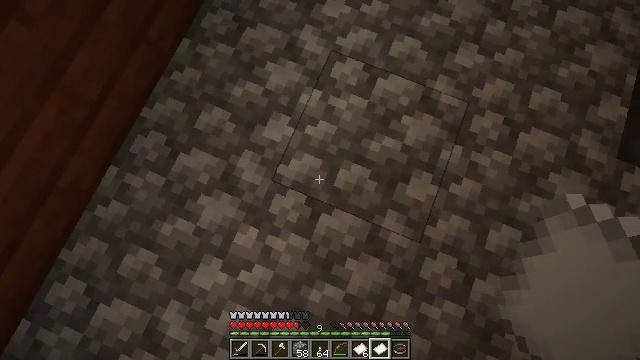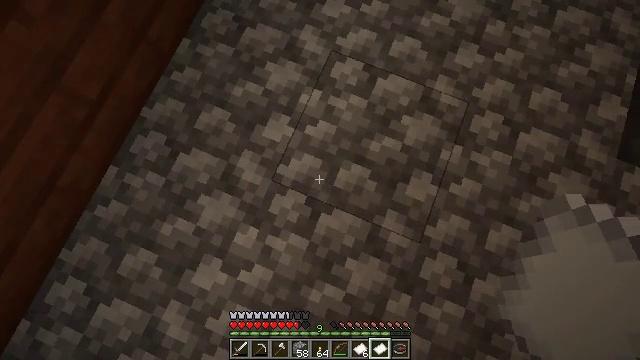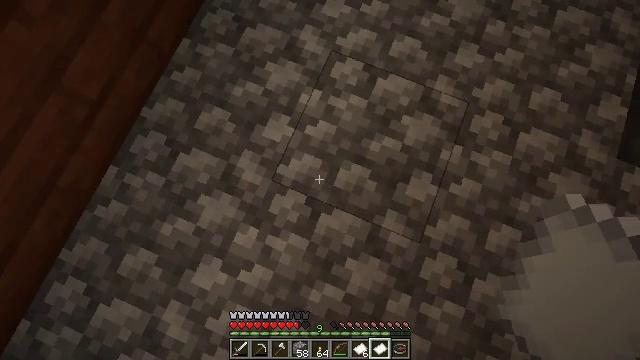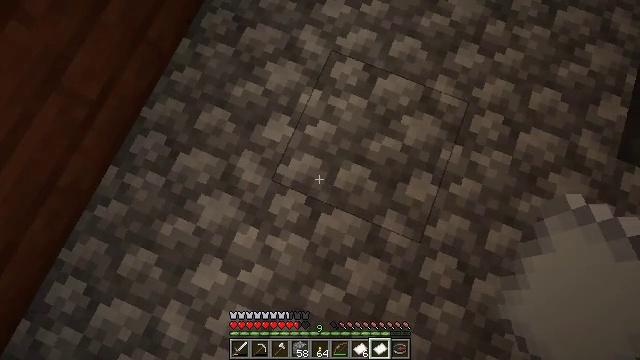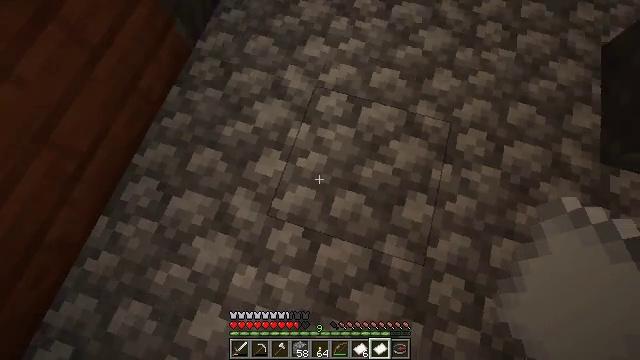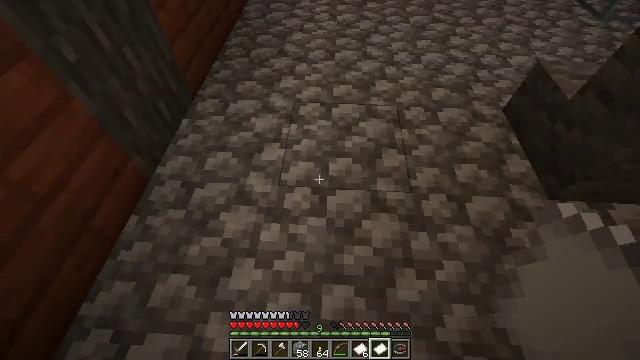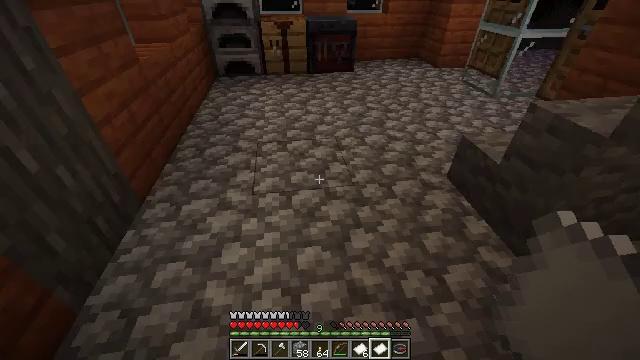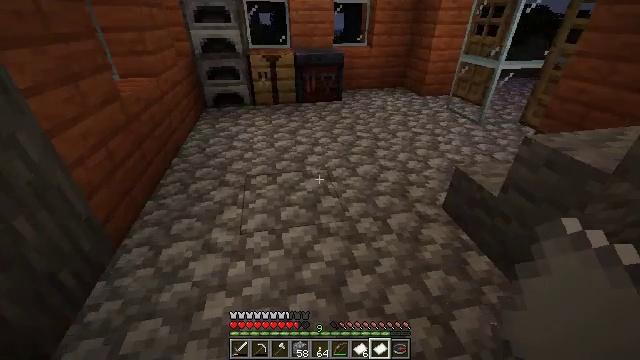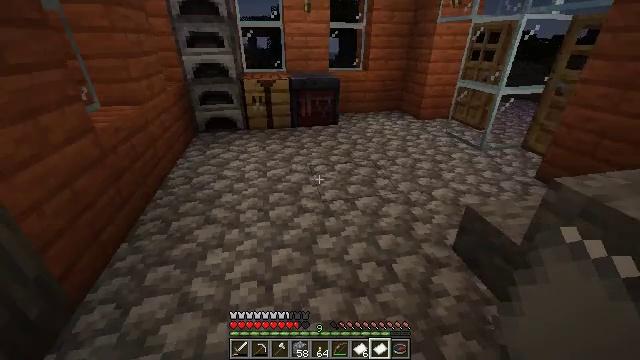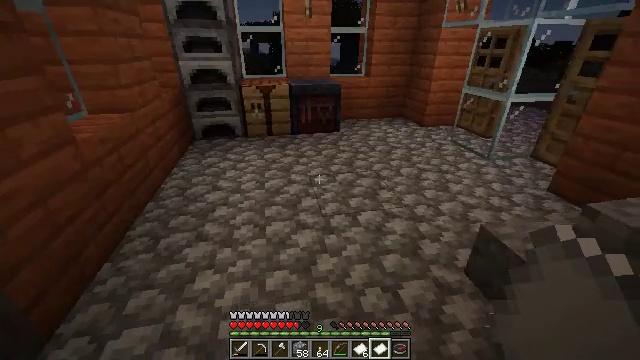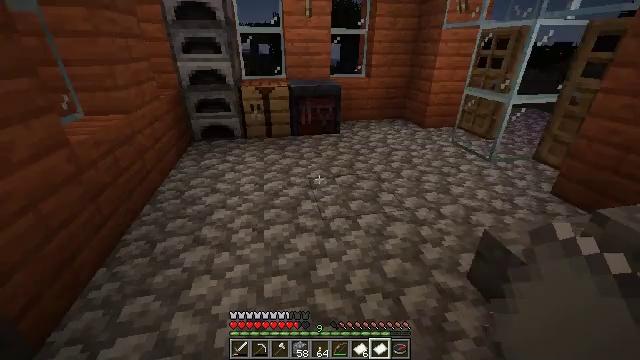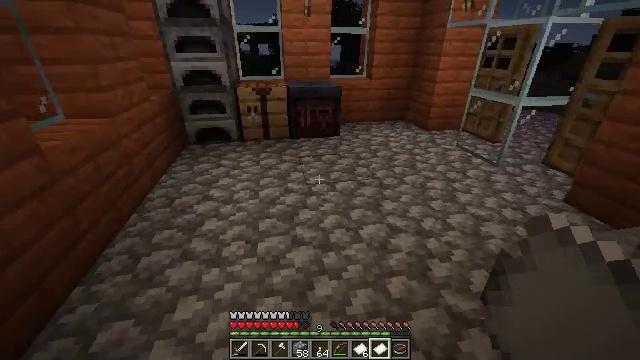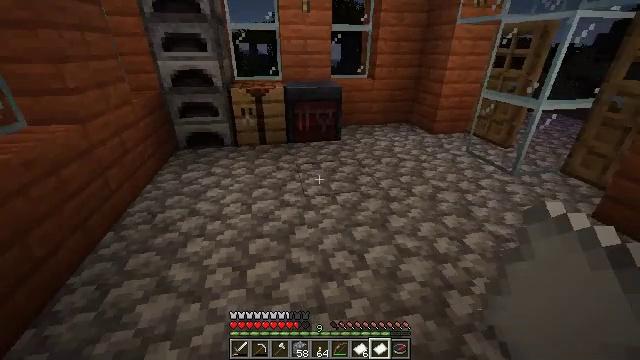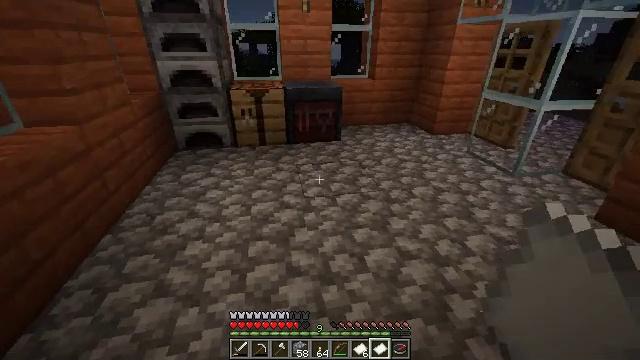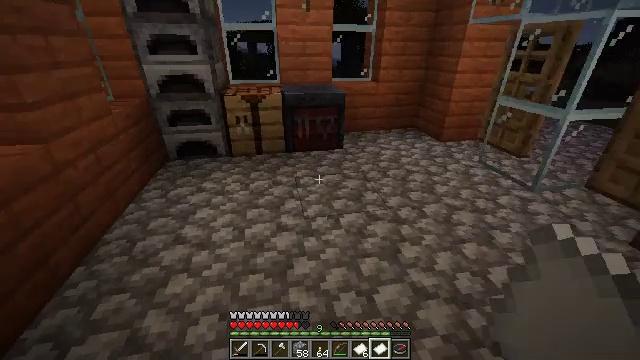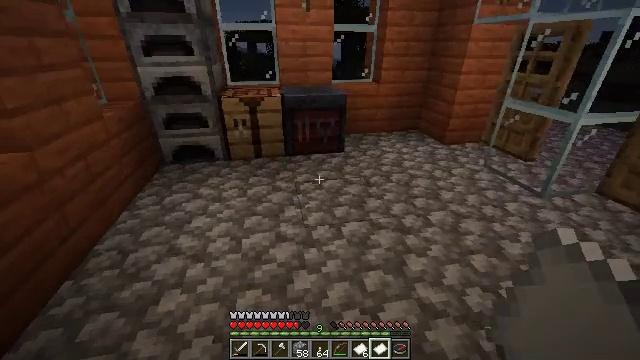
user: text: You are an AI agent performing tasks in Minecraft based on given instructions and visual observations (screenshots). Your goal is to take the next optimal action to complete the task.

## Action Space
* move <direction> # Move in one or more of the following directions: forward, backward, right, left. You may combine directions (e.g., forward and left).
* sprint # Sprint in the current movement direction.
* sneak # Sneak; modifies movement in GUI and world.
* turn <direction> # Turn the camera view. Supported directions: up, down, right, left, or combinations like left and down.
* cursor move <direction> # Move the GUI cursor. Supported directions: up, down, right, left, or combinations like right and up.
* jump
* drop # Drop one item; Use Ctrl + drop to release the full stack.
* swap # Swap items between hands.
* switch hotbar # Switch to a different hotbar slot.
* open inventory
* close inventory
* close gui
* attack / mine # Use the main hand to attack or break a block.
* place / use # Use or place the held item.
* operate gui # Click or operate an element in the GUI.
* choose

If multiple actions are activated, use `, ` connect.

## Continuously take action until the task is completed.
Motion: motion action
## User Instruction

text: Obtain a stonecutter from the crafting table.
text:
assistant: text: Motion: use / place
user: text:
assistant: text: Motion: no_op
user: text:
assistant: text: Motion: no_op
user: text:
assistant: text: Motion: turn right and up
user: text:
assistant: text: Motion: move forward, turn right and up
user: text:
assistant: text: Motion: move forward, turn right and up
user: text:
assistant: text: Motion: move forward, turn right and up
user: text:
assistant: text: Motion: move forward, turn up
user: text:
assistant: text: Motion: move forward
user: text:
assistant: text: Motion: move forward
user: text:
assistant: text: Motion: move forward
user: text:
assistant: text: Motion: move forward
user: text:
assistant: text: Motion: move forward
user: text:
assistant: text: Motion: move forward
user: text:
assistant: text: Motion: move forward
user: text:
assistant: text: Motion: move forward
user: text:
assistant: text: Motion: move forward, turn left
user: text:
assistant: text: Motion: move forward, turn left
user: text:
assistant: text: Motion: move forward, turn left
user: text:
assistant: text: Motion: move forward, turn left
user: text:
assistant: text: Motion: move forward
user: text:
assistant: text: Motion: move forward
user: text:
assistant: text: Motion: move forward
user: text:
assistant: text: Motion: use / place
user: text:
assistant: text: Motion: use / place
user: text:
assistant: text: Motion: use / place
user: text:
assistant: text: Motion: use / place
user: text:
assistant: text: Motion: no_op
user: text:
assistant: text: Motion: no_op
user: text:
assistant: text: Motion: no_op